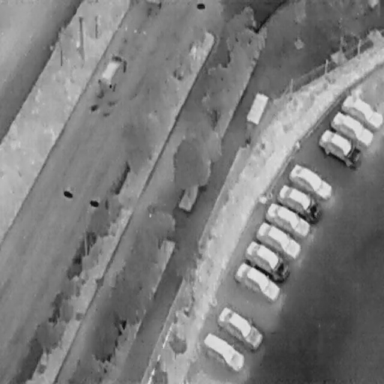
There are 12 objects shown in the infrared image, including 11 Cars, and an OtherVehicle.